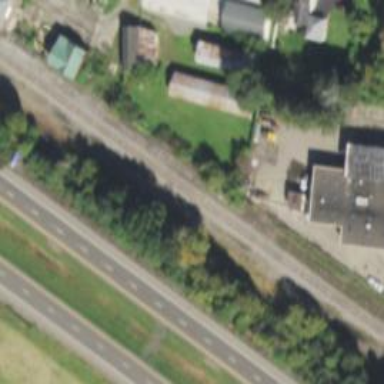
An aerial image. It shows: Railway siding with rails.